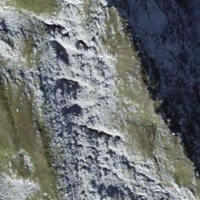
EUNIS habitat code: 48
Species observed at this site:
Hedysarum hedysaroides